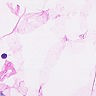
Metastatic tissue present: no